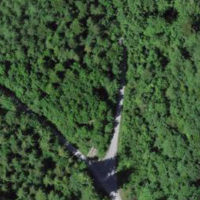
EUNIS habitat code: 41
Species observed at this site:
Corylus avellana